Question: '''
SELECT
0x0000987C As col1,
substr(BinaryData,1,4) As col2,
CAST(0x0000987C AS SIGNED) As col3,
CAST(substr(BinaryData,1,4) AS SIGNED) As col4
FROM
(
SELECT 0x0000987C00000000 AS BinaryData
) d
'''
Returns
'''
col1 col2 col3 col4
---- ---- ----- ----
BLOB BLOB 39036 0
'''
When I look at the BLOB viewer for 'col1' and 'col2' they both appear identical (screenshot below).
So why the different results for col3 and col4?

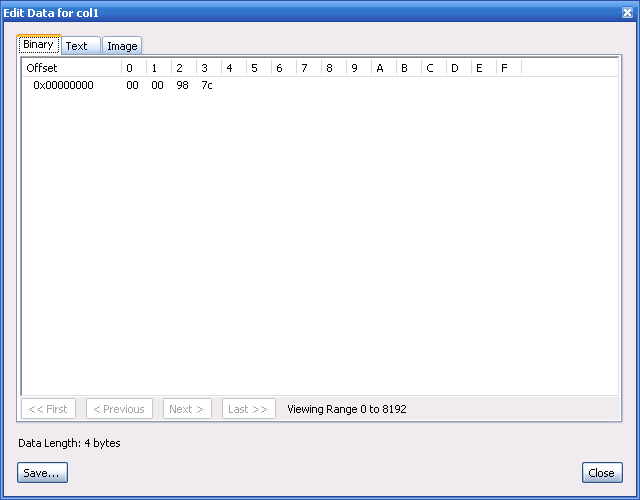
Answer: I think it has to do with data types. BinaryData has an integer data type, but substr(BinaryData,1,4) expects a string. CAST then gets confused with the result. Also, CAST parses strings using base 10, so you need to a little bit of extra work. Try this:
'''
CAST(CONV(substr(HEX(BinaryData),1,8), 16, 10) AS SIGNED) As col4
'''
It's a monster, but it should give you what you want.